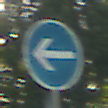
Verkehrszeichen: VorgeschriebeneFahrtrichtungHierLinks
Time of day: SunriseSunset
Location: Outdoor (Suburban)
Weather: PartlyCloudy
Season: NotSpecified
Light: Natural